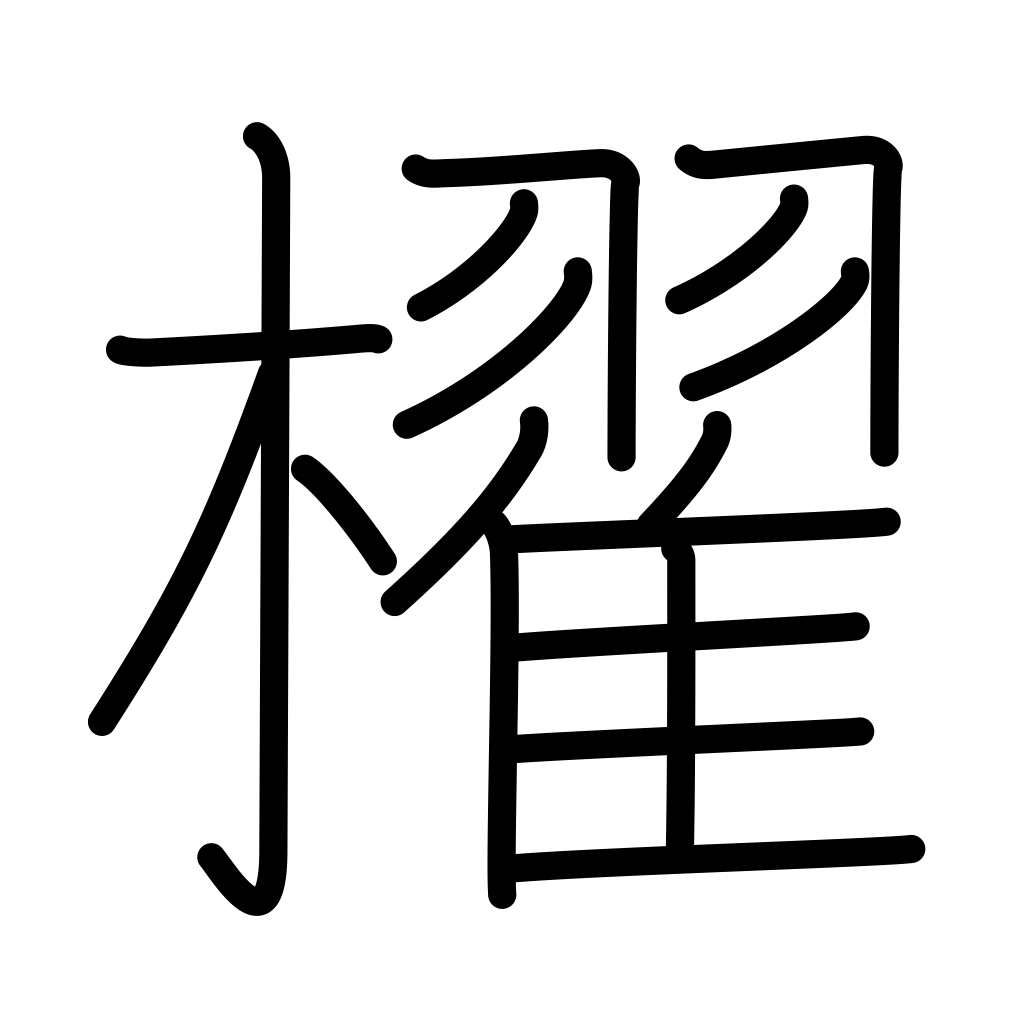
Meaning: oar, scull, paddle